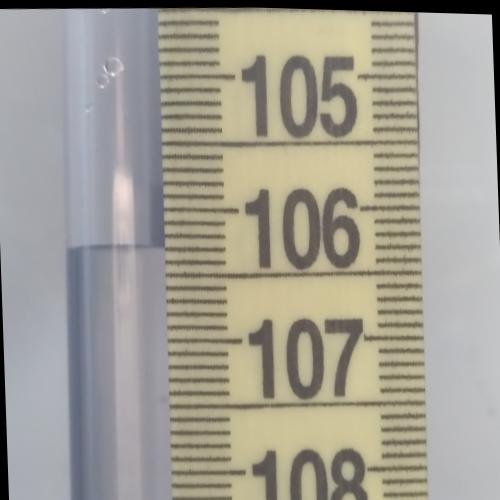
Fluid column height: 106.3 cm